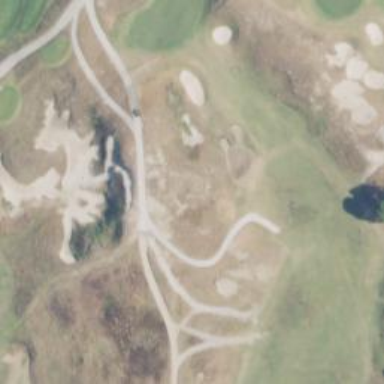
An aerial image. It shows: Service road used as golf cart path.